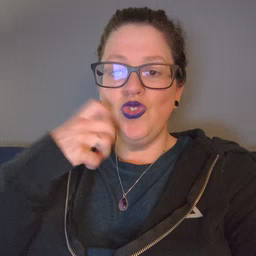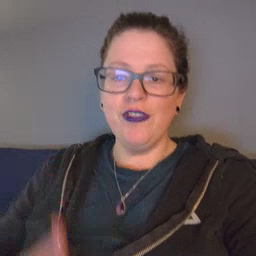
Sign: dryer